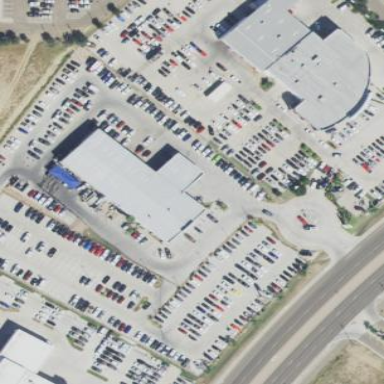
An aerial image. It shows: Building housing car shop.